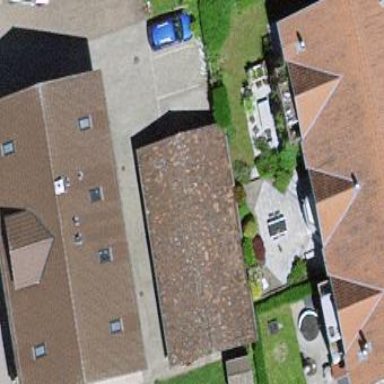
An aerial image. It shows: Garage.